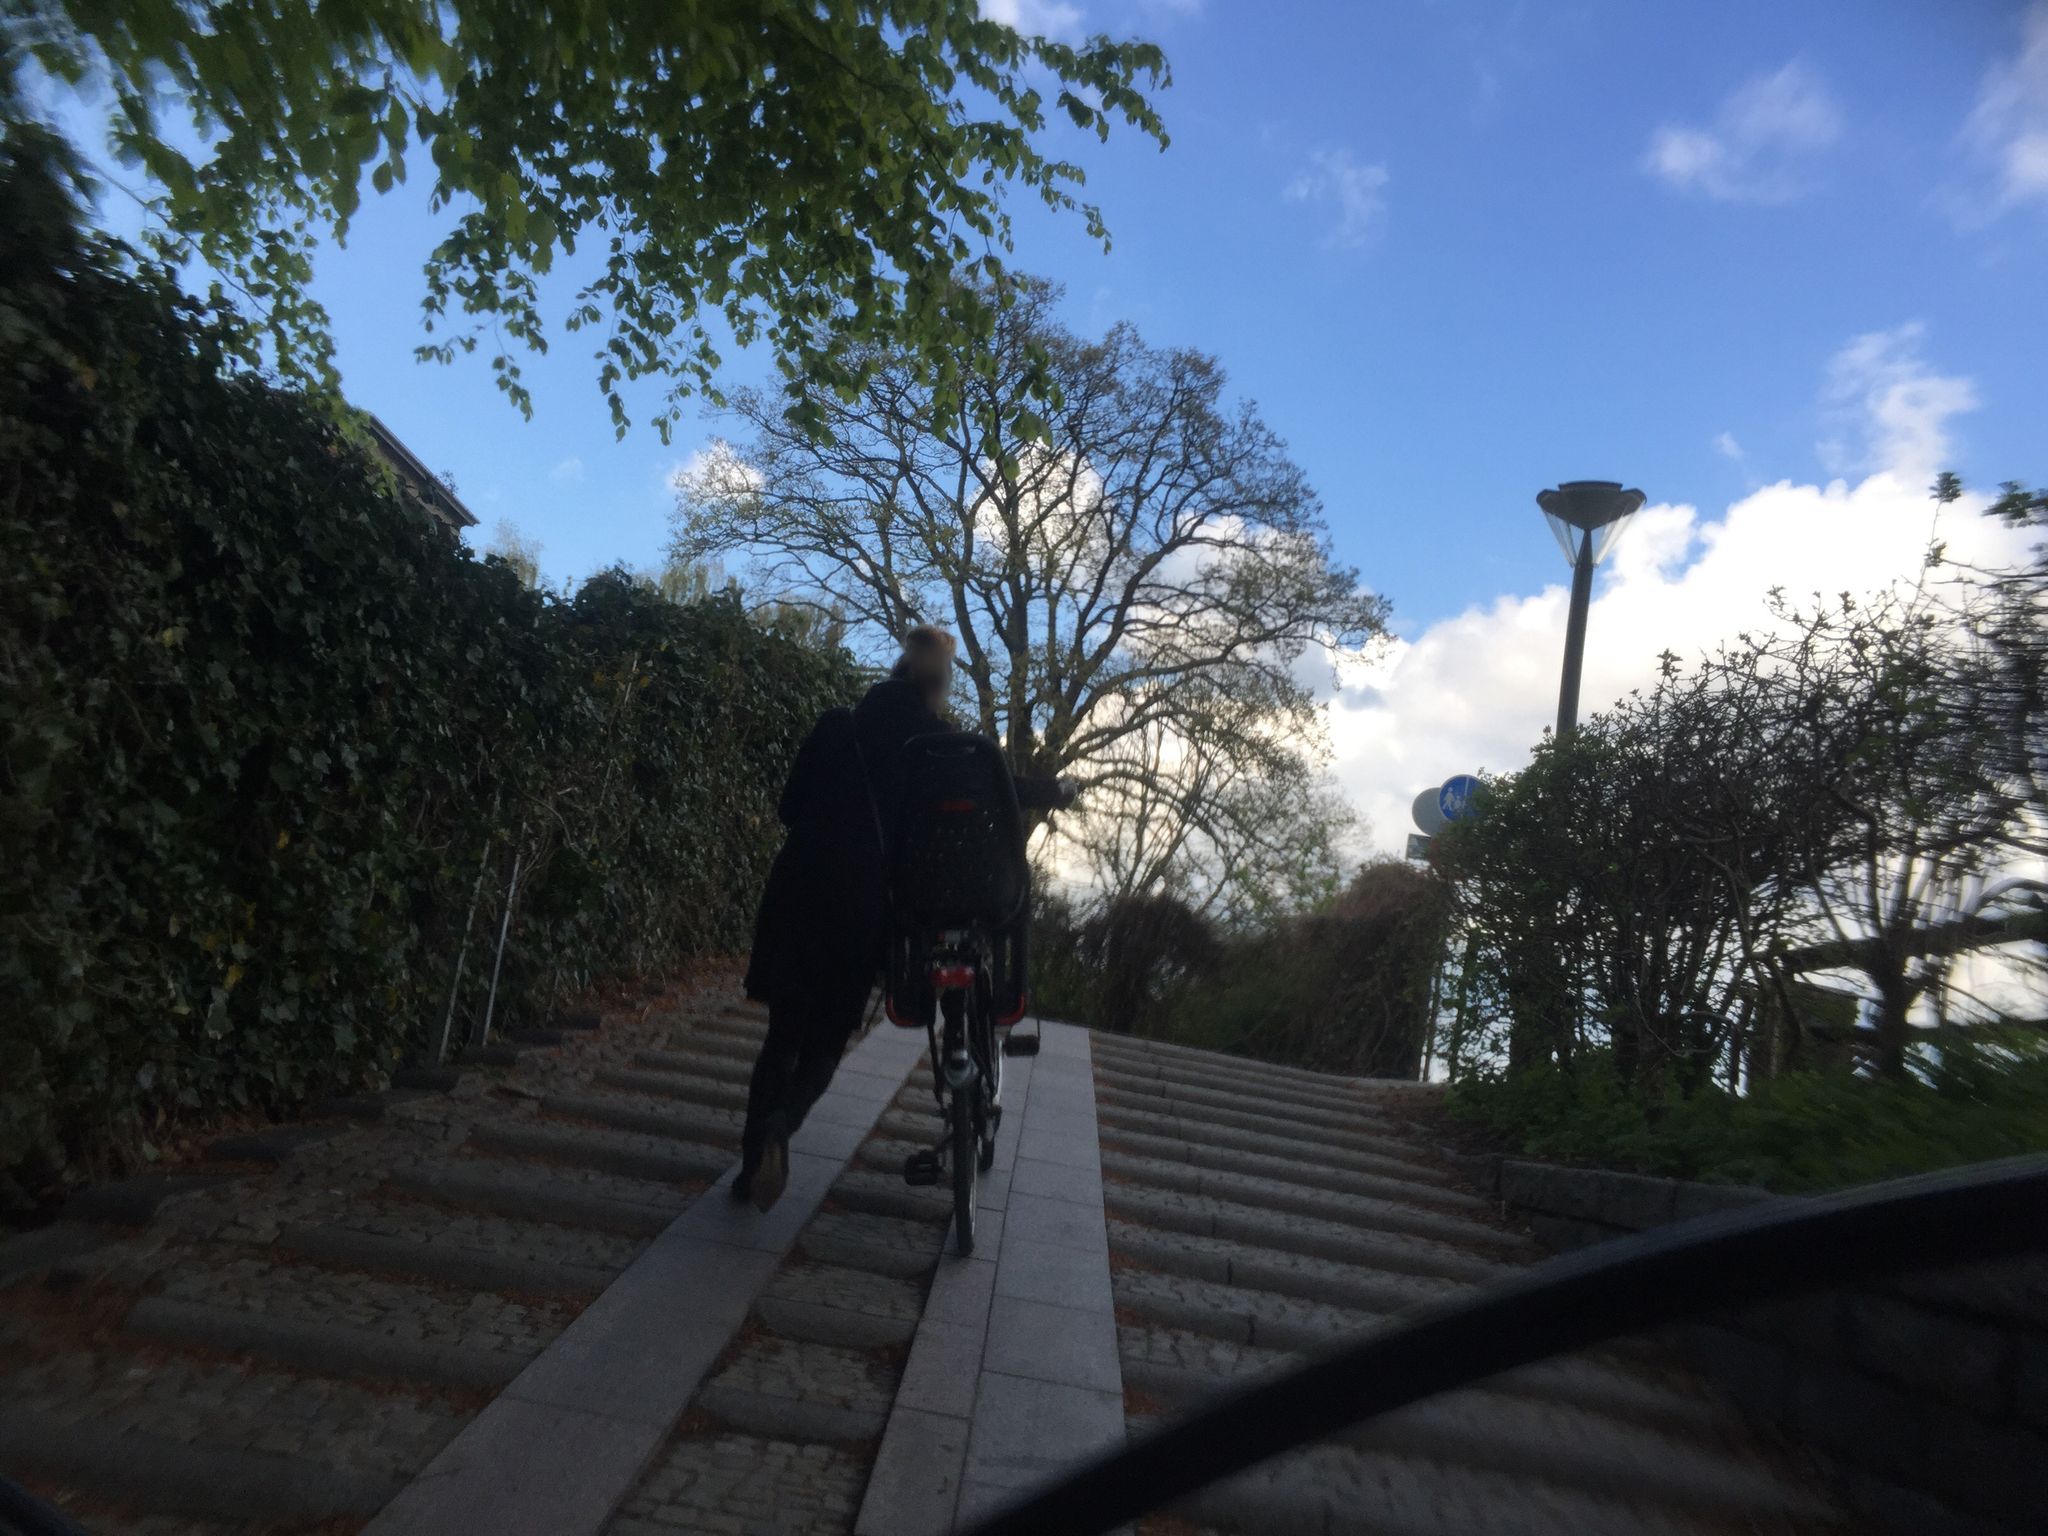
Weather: clear
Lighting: day
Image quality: good
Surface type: walking surface
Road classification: footway, cycleway, steps
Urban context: urban centre
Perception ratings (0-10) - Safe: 2.92, Lively: 5.16, Beautiful: 9.26, Boring: 3.96, Depressing: 1.38, Wealthy: 3.06